Aerial crown-view tile of a tropical tree (Barro Colorado Island, Panama), acquired 20250124:
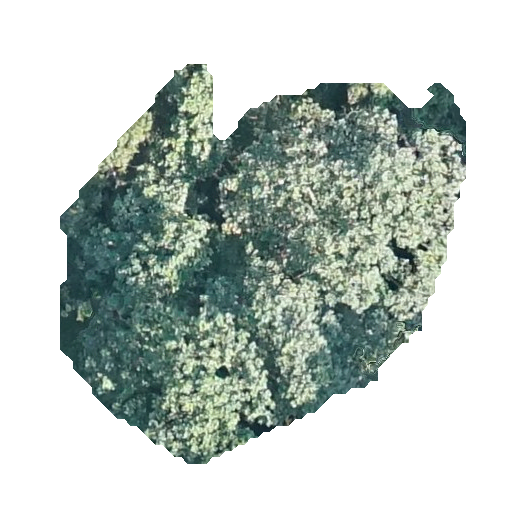
Species: Hieronyma alchorneoides
GBIF accepted scientific name: Hieronyma alchorneoides
Crown area: 169.4 m²